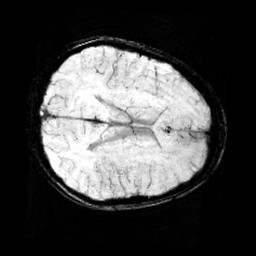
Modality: minIP
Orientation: axial
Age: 9
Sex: male
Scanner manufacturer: siemens
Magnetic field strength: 3 T
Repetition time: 0.027 s
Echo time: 0.02 s